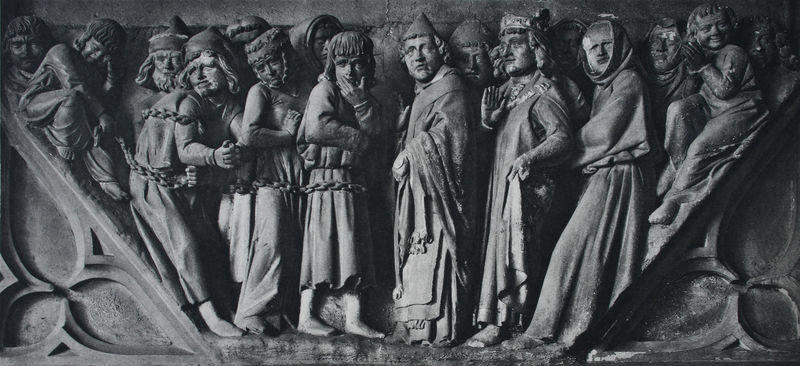
Titel: Die Seligen und Verdammten aus dem "Jüngsten Gericht" des ehemaligen Westlettners im Domkreuzgang
Standort: Mainz
Institution: Dom
Schlagwörter: blätter, dunkel, gruppe, hand, mann, schatten, umhang, weiß, frauen, menschen, finger, frau, grau, hut, hüte, licht, männer, nase, profil, schwarz, blick, haube, bart, bärte, gesichter, mütze, mützen, blicke, böse, falten, sehen, stein, hände, schauen, kirche, gewand, kutte, drei, gewänder, kind, blatt, frontal, gotik, krone, rechts, kinder, skulptur, statue, kopfbedeckung, relief, füße, fassade, kette, figuren, angst, könig, nasen, detail, faltenwurf, granit, plastik, foto, fotografie, photographie, lachen, barfuss, erschrecken, links, weinen, gefahr, gefangen, schwarzweiß, ketten, furcht, hauben, staunen, kapitell, photo, gesims, gliederkette, hellgrau, sandstein, gotisch, gut, christlich, gefangene, mittelalter, mönch, geistliche, kutten, königin, erstaunt, gucken, masswerk, kelidung, hellgaru, hochrelief, schlecht, skulpture, ornamenten, geisel, weltliche, glyptik, ornment